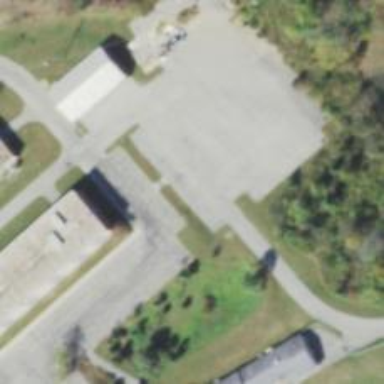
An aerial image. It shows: Parking space.